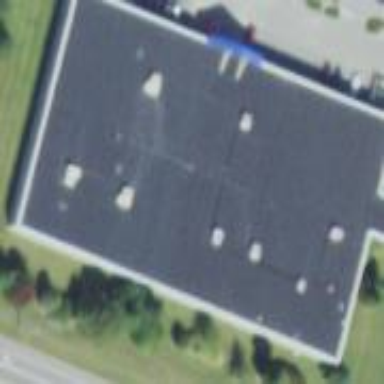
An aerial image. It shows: Outdoor shop located in building.